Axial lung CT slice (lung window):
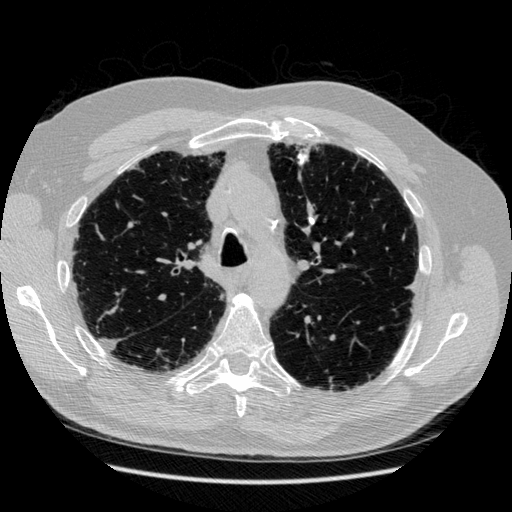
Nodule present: yes
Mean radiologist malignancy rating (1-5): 1